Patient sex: M
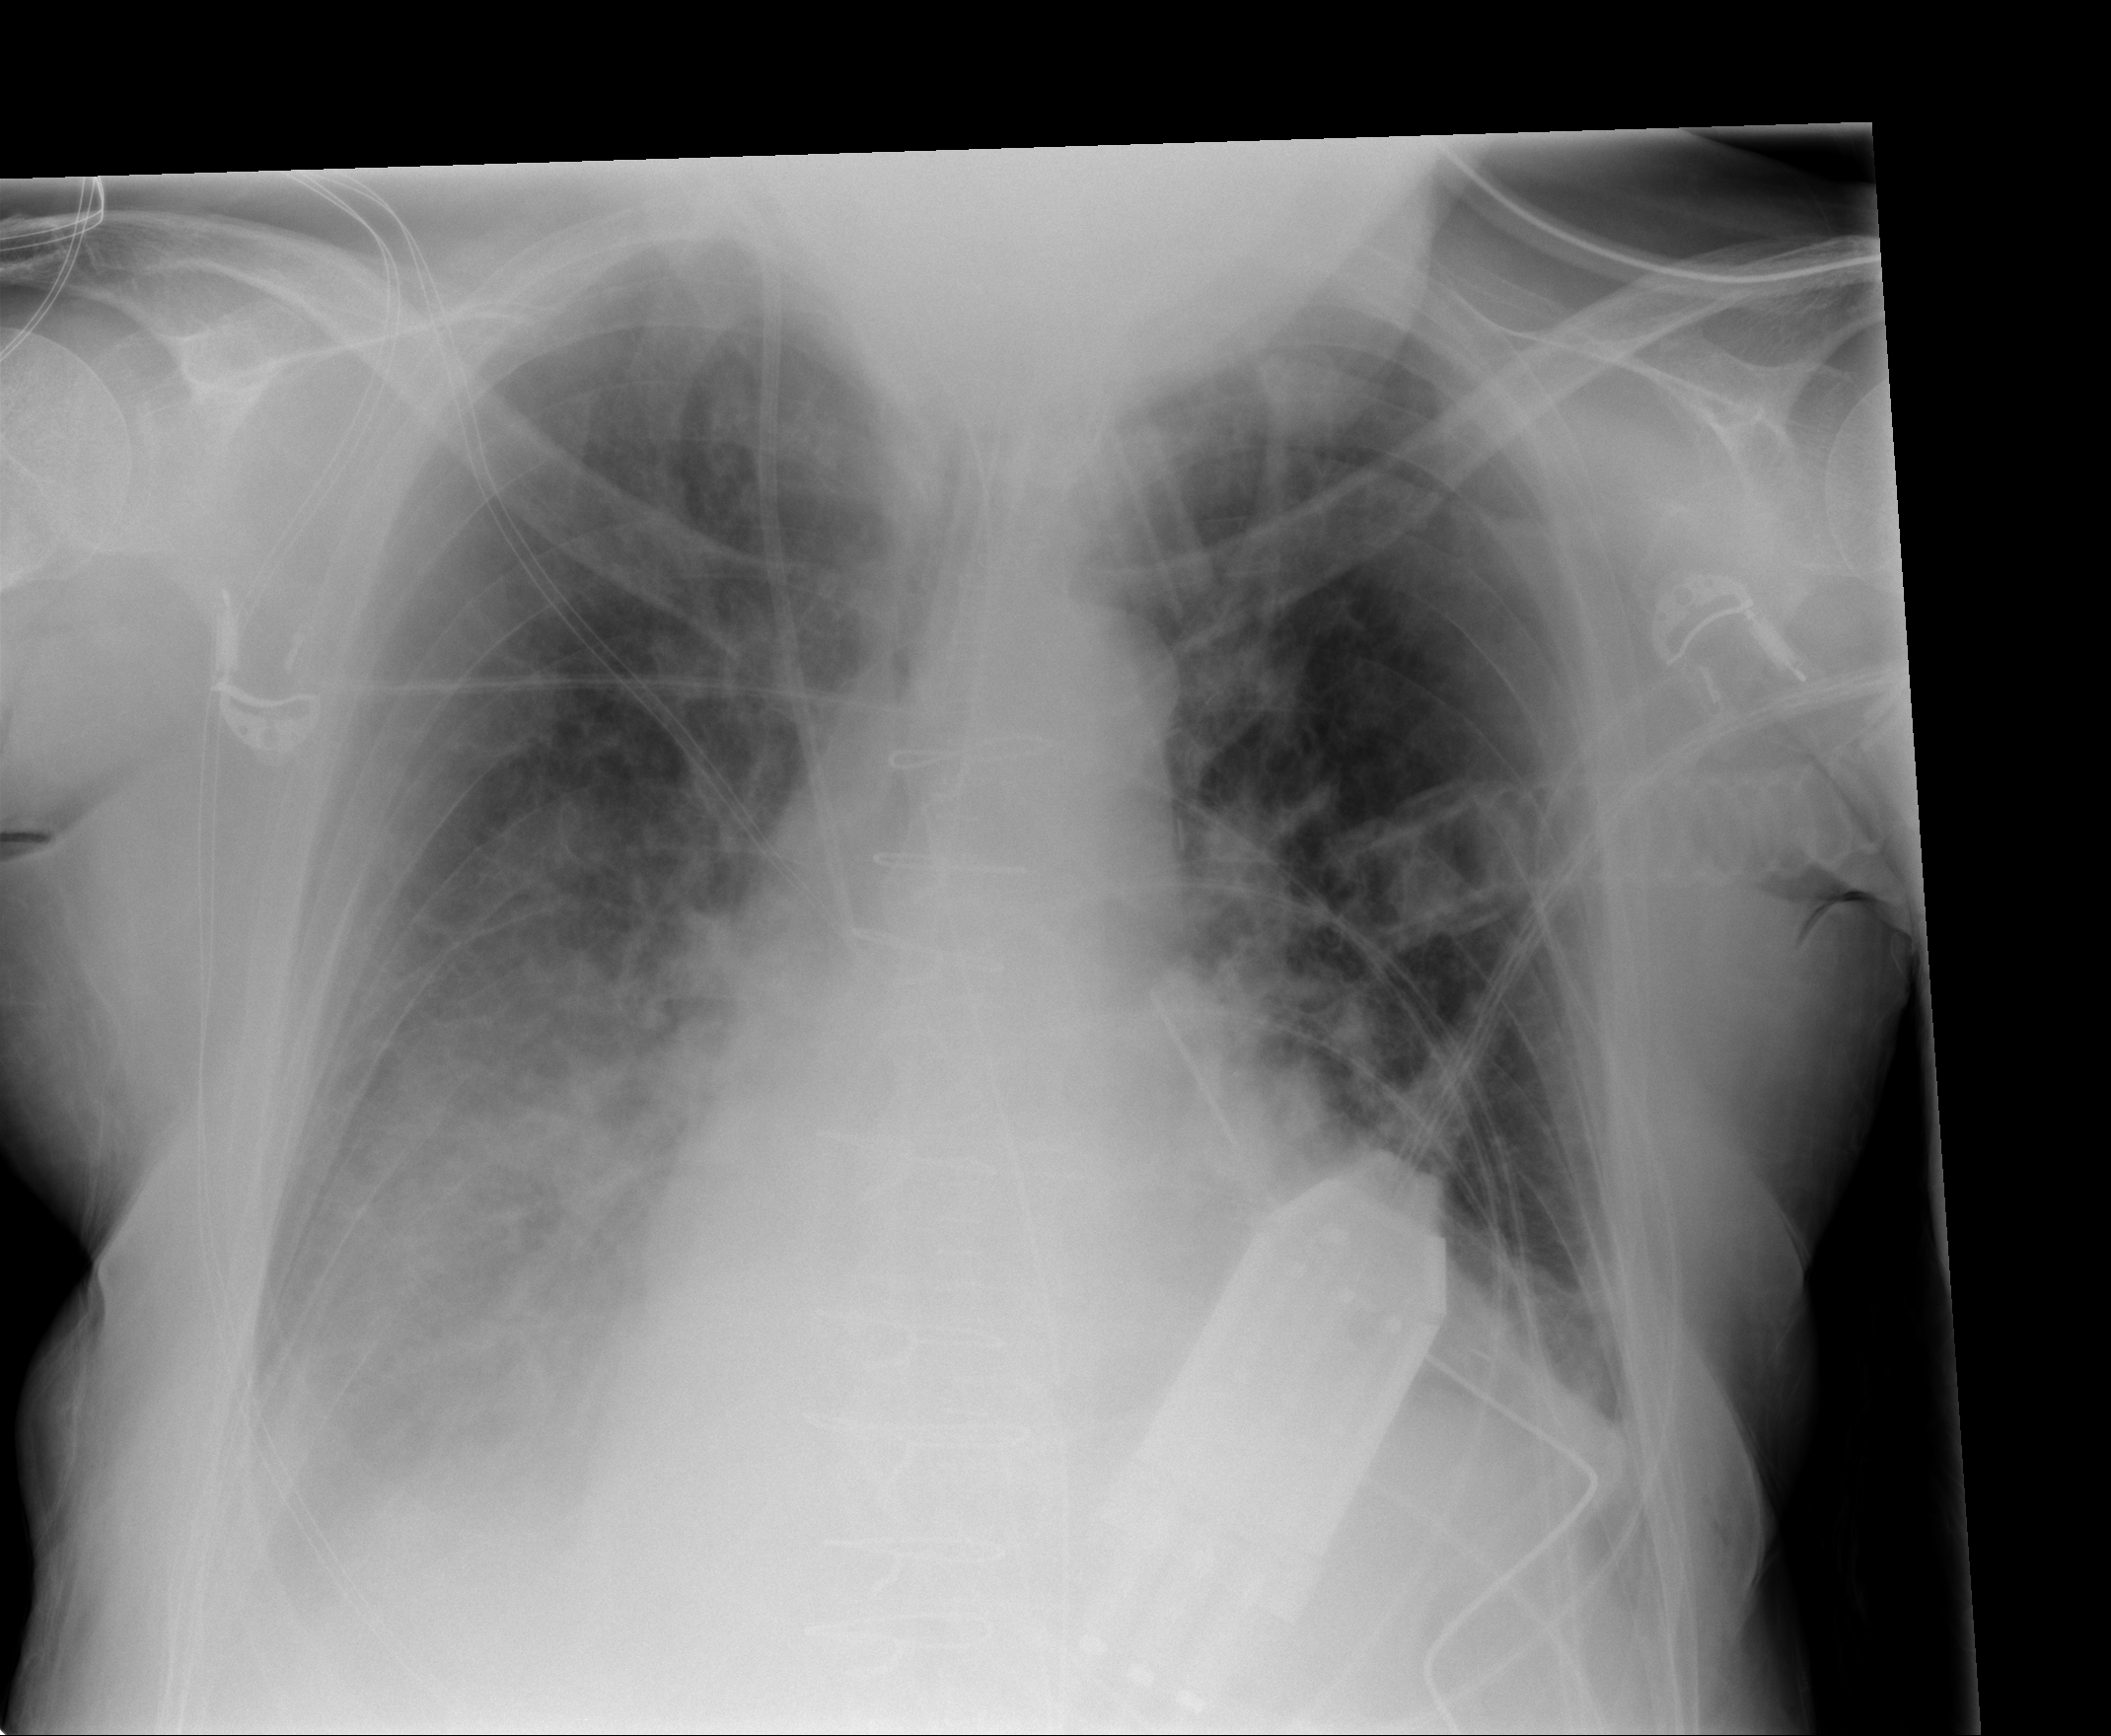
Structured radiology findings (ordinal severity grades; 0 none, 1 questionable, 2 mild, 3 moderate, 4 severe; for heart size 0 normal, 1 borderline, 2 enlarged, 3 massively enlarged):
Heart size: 1
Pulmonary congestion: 2
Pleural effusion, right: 3
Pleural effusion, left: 1
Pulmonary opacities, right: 3
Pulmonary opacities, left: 2
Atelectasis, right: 3
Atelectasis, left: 2